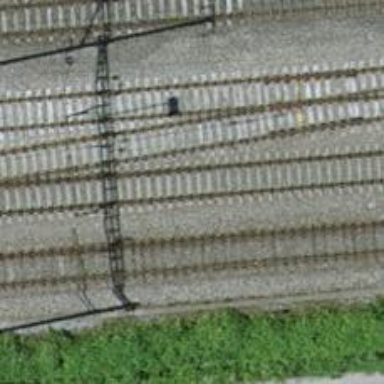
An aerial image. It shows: Siding railway track with electrified contact line.